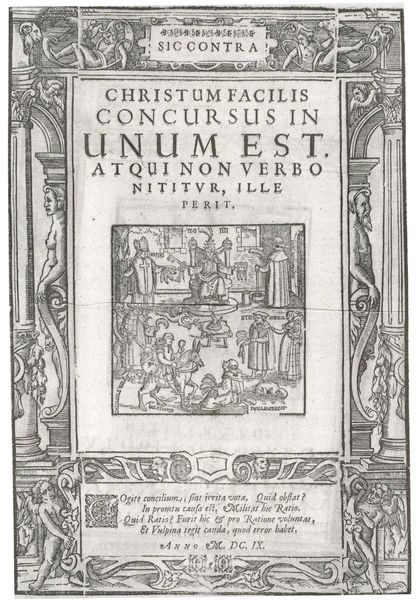
Titel: Sic contra christum facilis concursus
Institution: (Seriendruck)
Schlagwörter: akt, dunkel, mann, nackt, weiß, menschen, grau, hell, männer, schwarz, szene, säule, säulen, leute, ornament, bart, architektur, johannes, rahmen, bild, figur, blatt, esel, pferd, engel, putto, reiten, holzschnitt, schrift, rahmung, grafik, graphik, rand, figuren, bischof, papst, thron, kartusche, inschrift, sitzt, verzierung, bögen, buch, kreuz, rechteck, druck, druckgraphik, schwarzweiss, druckgrafik, radierung, stich, titel, seite, illustration, text, buchstaben, überschrift, mäntel, titelblatt, architrav, buchseite, buchtitel, einband, umschlag, titelseite, atlant, gebetsbuch, christus, jesus, christlich, mittelalter, mönch, tiara, karyatide, schlüssel, kupferstich, karyatiden, johann, abbildung, römisch, groteske, latein, lateinisch, frontispiz, schrigt, grotesken, dreieinigkeit, rollwerk, sculptur, 1609, christum, es, betbuch, hohan, titelei, facilis, unum